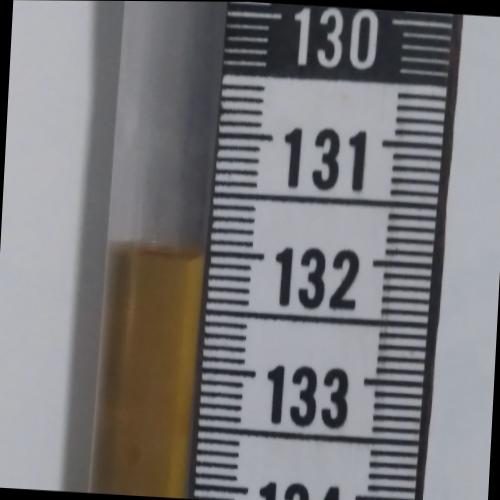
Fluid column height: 132.0 cm